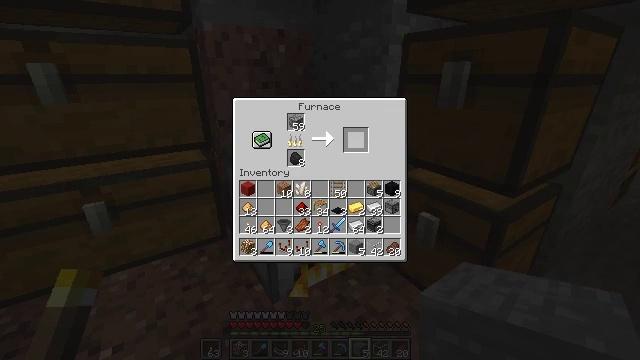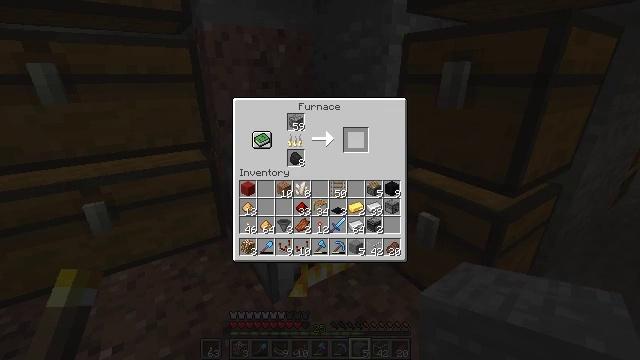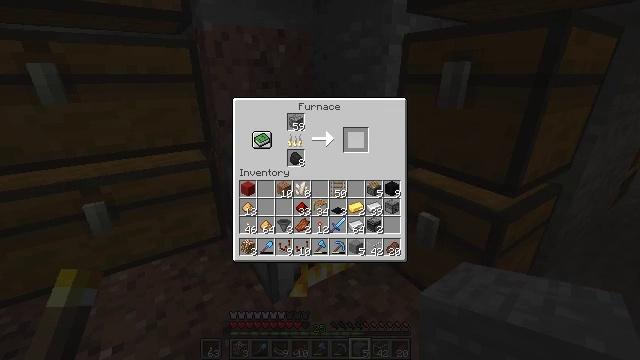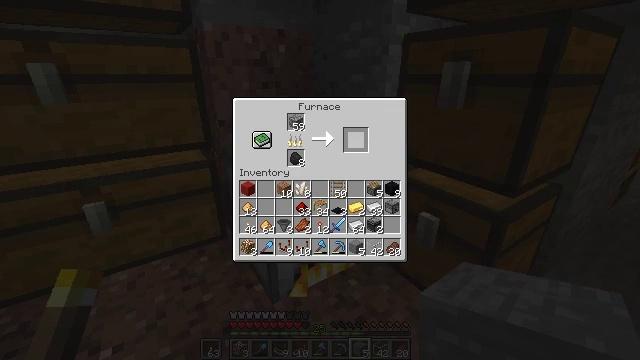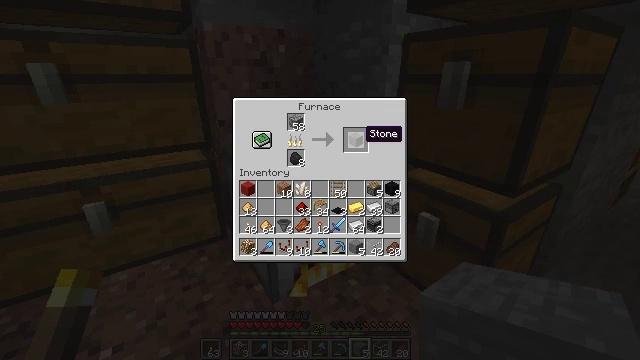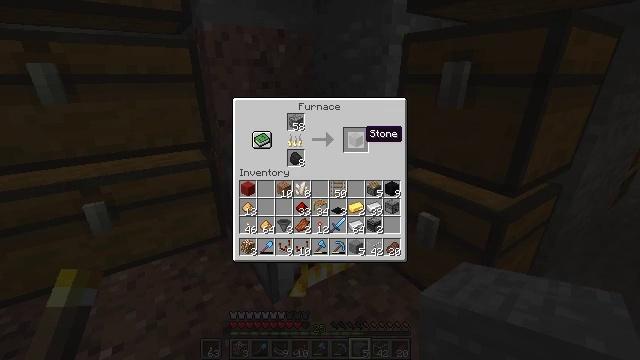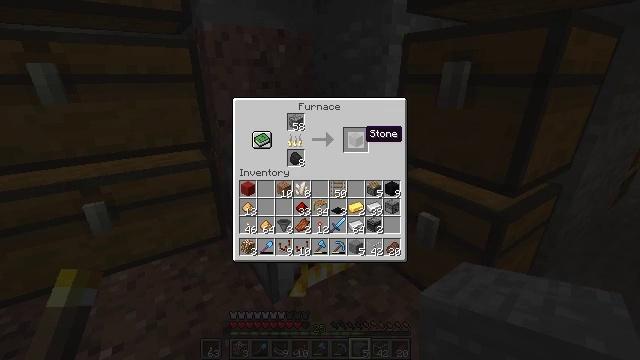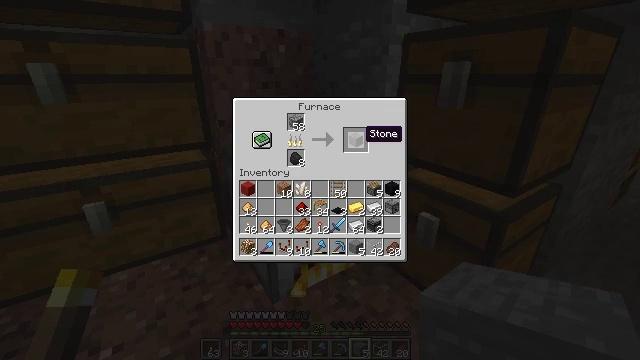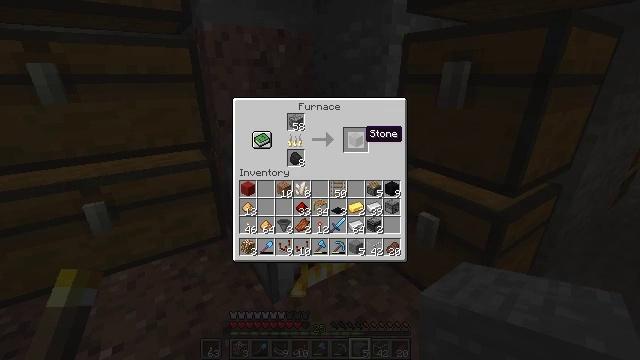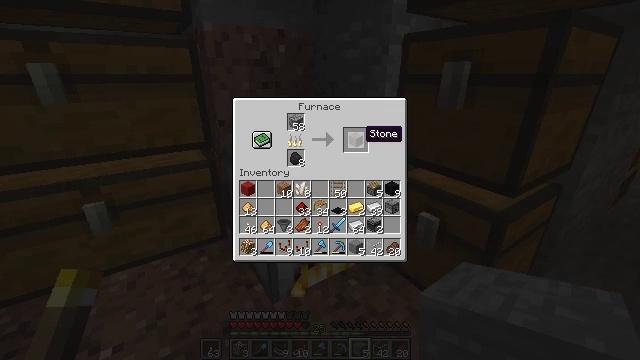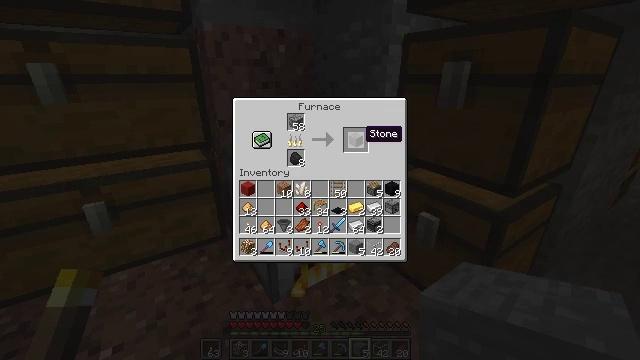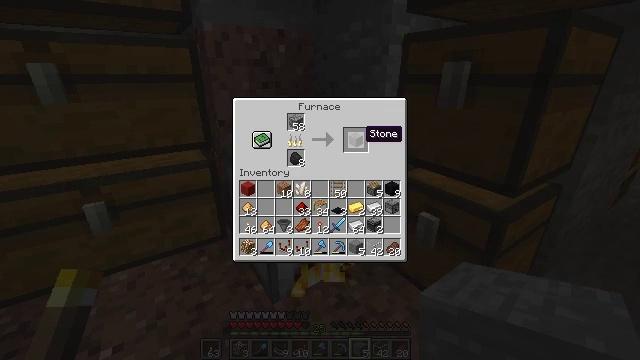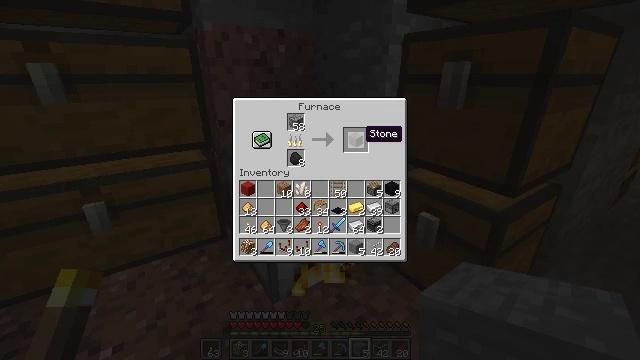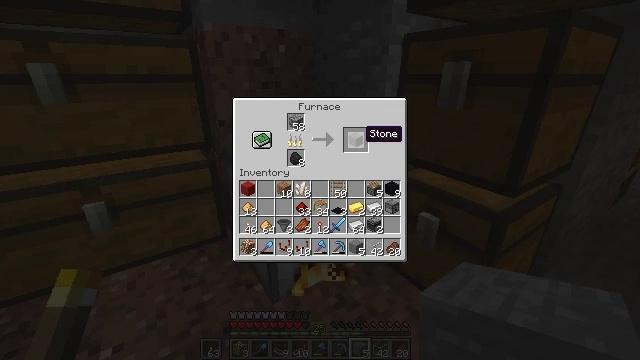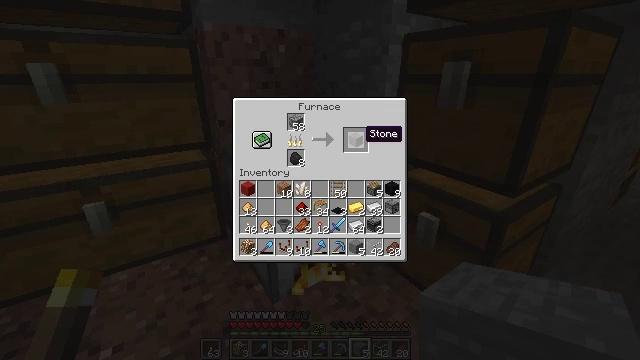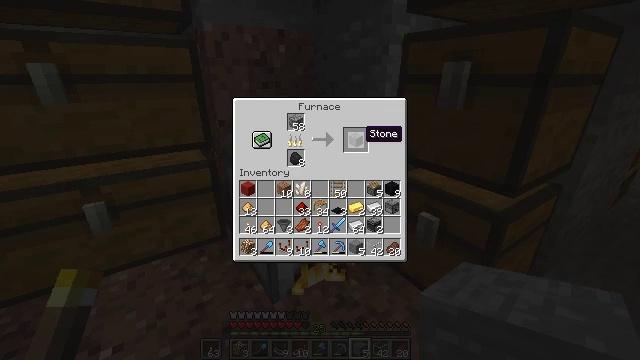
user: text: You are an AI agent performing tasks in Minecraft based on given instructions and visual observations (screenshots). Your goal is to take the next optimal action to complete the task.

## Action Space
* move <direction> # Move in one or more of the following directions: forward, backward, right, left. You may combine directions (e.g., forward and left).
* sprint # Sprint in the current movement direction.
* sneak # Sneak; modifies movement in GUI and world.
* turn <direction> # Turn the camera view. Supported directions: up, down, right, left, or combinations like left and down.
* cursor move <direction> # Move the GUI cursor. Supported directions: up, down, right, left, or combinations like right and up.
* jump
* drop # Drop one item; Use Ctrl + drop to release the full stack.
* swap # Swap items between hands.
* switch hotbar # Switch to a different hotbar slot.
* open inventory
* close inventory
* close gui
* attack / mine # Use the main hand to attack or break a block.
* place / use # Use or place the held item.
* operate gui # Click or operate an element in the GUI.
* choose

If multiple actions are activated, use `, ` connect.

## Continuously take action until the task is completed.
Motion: motion action
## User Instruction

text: Cook cobblestone in a furnace to craft stone.
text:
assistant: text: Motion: no_op
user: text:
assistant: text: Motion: no_op
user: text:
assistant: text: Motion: no_op
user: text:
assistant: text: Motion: no_op
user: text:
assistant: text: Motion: no_op
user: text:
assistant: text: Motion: no_op
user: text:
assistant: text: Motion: no_op
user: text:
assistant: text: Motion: no_op
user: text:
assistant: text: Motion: no_op
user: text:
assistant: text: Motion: no_op
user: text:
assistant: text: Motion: no_op
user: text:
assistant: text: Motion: no_op
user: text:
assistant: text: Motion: no_op
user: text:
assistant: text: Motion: no_op
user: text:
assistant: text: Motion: no_op
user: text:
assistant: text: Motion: no_op
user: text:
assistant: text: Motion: no_op
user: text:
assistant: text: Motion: no_op
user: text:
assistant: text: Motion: no_op
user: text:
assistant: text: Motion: no_op
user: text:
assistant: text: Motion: no_op
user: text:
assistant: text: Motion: no_op
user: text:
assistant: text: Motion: no_op
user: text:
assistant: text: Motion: no_op
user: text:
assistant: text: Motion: no_op
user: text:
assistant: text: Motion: no_op
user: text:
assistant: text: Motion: no_op
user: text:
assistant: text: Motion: no_op
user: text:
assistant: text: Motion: no_op
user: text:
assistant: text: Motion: no_op